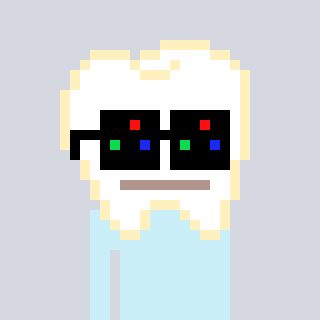
a pixel art character with square black sunglasses, a tooth-shaped head and a green-colored body on a cool background